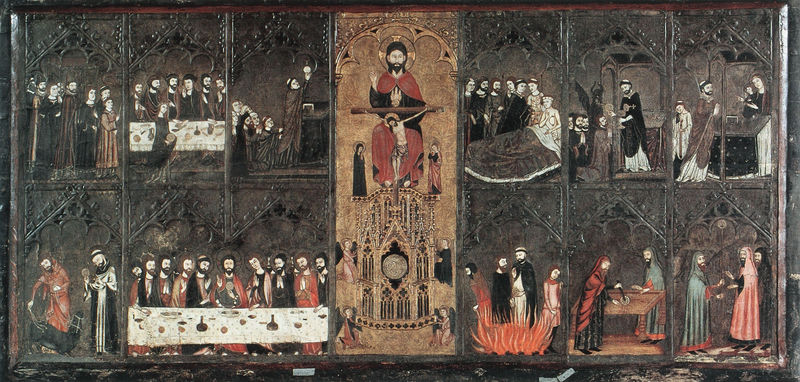
Titel: Taula de la Santissima Trinitat i del Corpus Christi/ Retabelkorpus der heiligen Dreifaltigkeit und Fronleichnam
Künstler: Guillem Seguer
Institution: Barcelona, Museu Nacional d’Art de Catalunya (Bereich 24)
Schlagwörter: feuer, gott, weiß, menschen, frau, holz, schwarz, tisch, rot, tier, flaschen, teller, kirche, gold, decke, gotik, engel, relief, tafel, bett, metall, kreuz, gotisch, christus, jesus, jesus christus, kreuzigung, fegefeuer, mittelalter, priester, mönch, mönche, heilige, abendmahl, jünger, heilig, maria, erlöser, lazarus, abendmal, messias, gottessohn, sohn gottes, christkind, #holz, christkönig, heilland, erretter, jesus von nazaret, gereuzigter